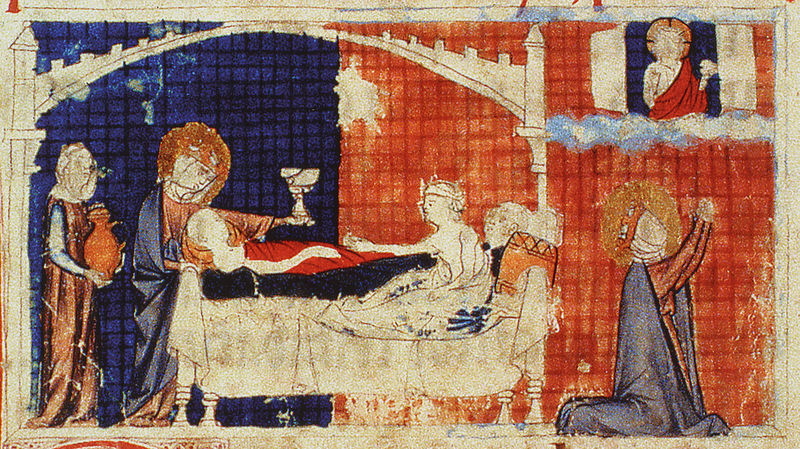
Titel: Elisabeth-Handschrift vom Hof König Alfons´ X. von Kastilien
Institution: Paris, Bibliothèque Nationale
Schlagwörter: blau, gott, mann, weiß, frauen, menschen, fenster, frau, orange, schwarz, zeichnung, rot, gewand, gold, kelch, mantel, decke, henkel, krug, bogen, laden, könig, wein, bett, becher, buch, gefäss, religion, beten, gebet, quadrate, liege, heiligenschein, nimbus, kranker, mittelalter, wolkne, heilige, pokal, anbetung, nodus, christentum, krankenheilung, jesus im tempel, badalchin